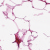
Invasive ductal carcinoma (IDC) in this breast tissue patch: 0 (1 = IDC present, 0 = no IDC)